Question: i'd like to customize the appearance of a Menu in my JavaFX8 application. How can i get rid or style the color of the 'white outline' shown in the following screenshot?

i tryed:
'''
#MainMenuBar
{
-fx-text-fill: #bbbbbb;
-fx-background-color: #3c3f41;
-fx-border-color: #555555;
-fx-border-style: solid;
-fx-border-width: 0 0 1px 0;
}
.menu-item
{
-fx-background-color: #3c3f41;
-fx-text-fill: #bbbbbb;
-fx-border-color: transparent;
}
'''
but it still there is this white otuline.
Thx,
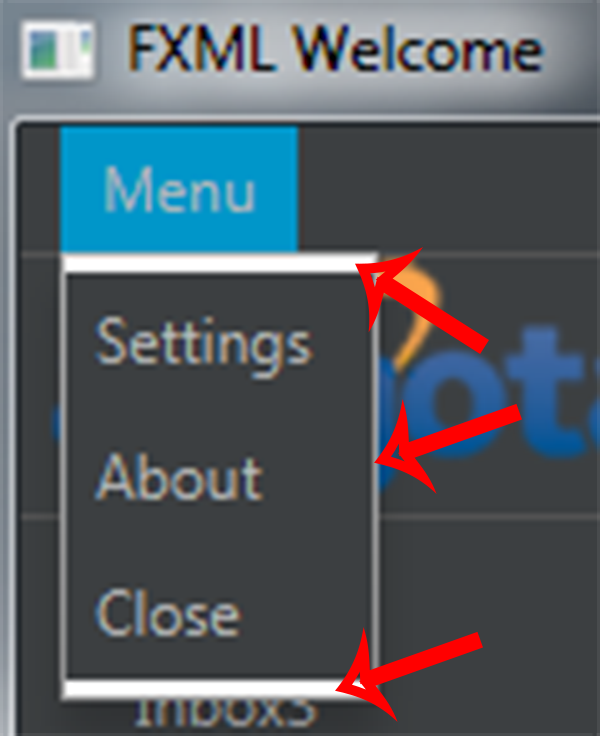
Answer: seems you have to also style the 'context-menu'.
it worked by adding:
'''
.context-menu
{
-fx-background-color: #3c3f41;
-fx-border-color: #555555;
-fx-border-style: solid;
-fx-border-width: 1px;
}
'''
<URL> answers on SO helped me to figure it out, thanks all.